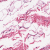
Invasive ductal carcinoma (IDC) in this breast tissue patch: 0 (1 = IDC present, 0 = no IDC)